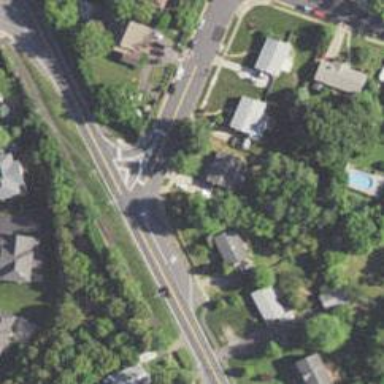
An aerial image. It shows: Residential road with asphalt surface. There is sidewalk on the left side.